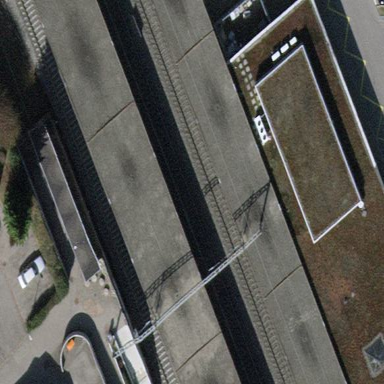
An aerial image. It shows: Train station building.